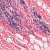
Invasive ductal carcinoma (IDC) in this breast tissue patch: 0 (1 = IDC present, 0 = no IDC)